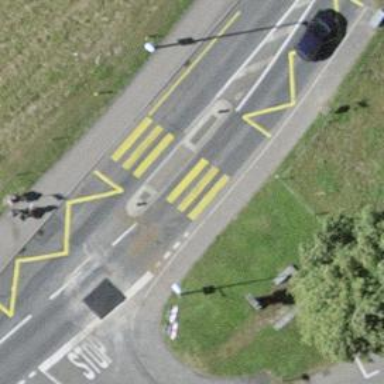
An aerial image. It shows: Uncontrolled zebra crossing with island. The crossing is marked with zebra stripes.